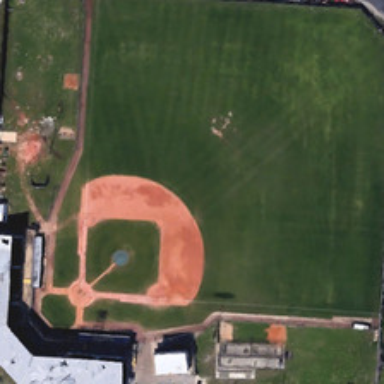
Several cars are near a large baseball field .